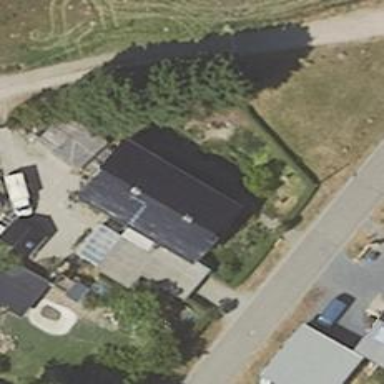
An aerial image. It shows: Simple and straightforward house.